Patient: sex M, age 53
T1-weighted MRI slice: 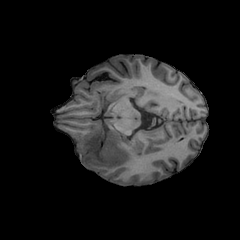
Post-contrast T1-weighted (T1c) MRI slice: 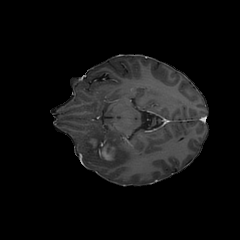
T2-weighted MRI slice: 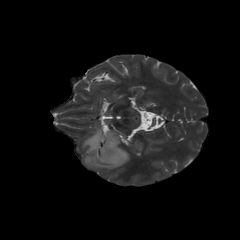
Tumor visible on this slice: yes
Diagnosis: Astrocytoma, IDH-mutant
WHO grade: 4